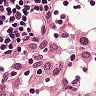
Metastatic tissue present: no